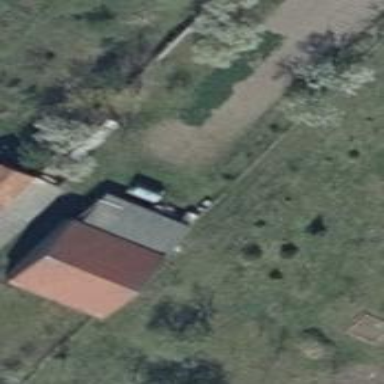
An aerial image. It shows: Flat-roofed house.